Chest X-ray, AP view. Patient: 65 years old, sex F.
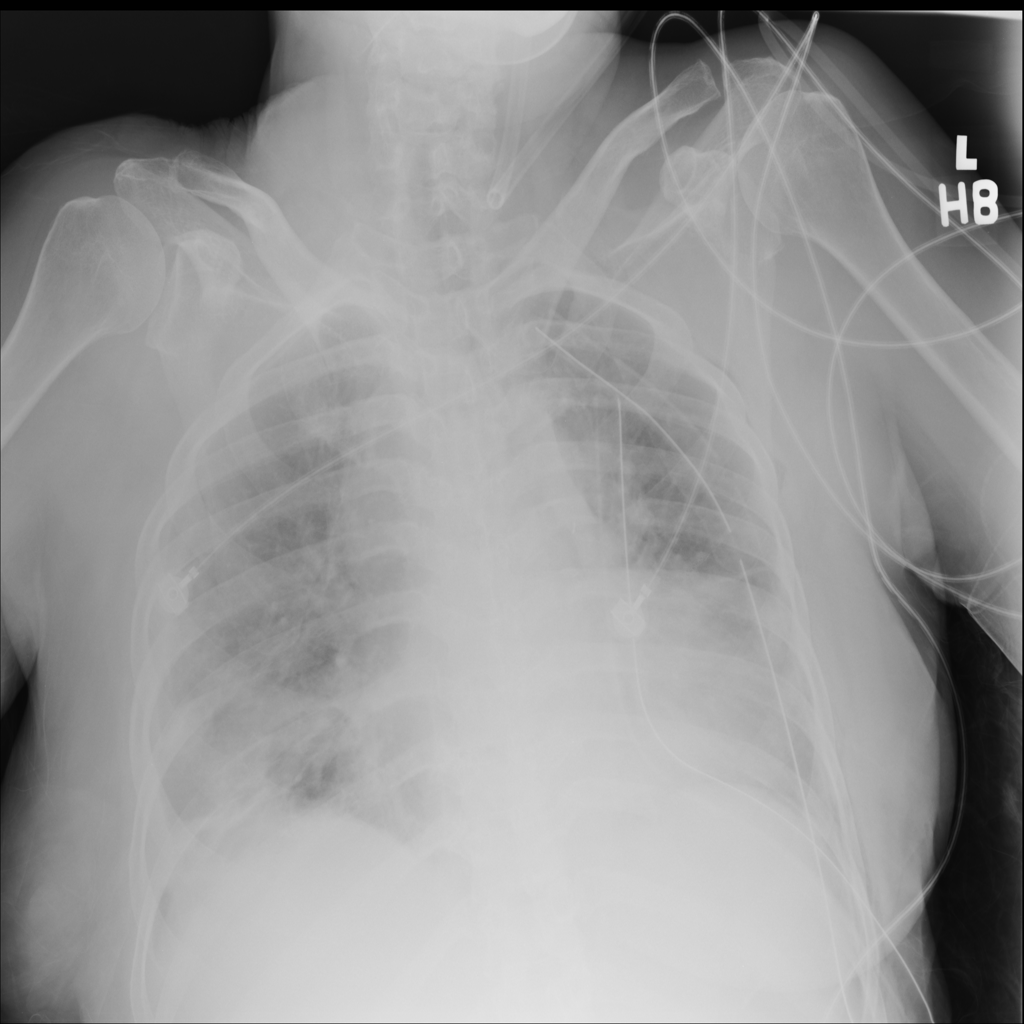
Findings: No Finding